Question: []
Hi ,
Attached is the data, can you please help me to handle the missing data in the "Outlet_Size" column.
So that i can use this complete data for preparing the datascience models.
Thanks,
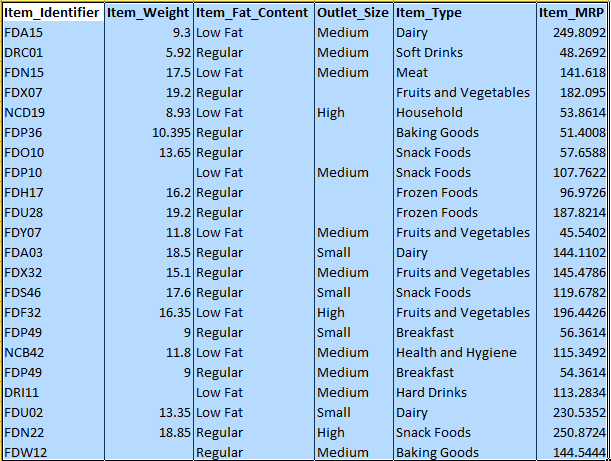
Answer: These are one of the major challenges of Data Mining problems (or Machine Learning). YOU decide what to do with the missing data based on PURE EXPERIENCE. You mustn't look at Data Science as a blackbox that follows a series of steps to be successful at it!
Some guidelines about missing data.
A. If more than 40% of the data is missing from a column, drop it! (Again, the 40% depends on what type of problem you're working with! If the data is super crucial or its very trivial that you can ignore it).
B. Check if there is someway you can impute the missing data from the internet. You're looking at item weight! If there is anyway you could know which product you're dealing with instead of hashed coded 'Item_Identifier', then you can always literally Google it and figure it out.
C. Missing data can be classified into two types:
MCAR: missing completely at random. This is the desirable scenario in case of missing data.
MNAR: missing not at random. Missing not at random data is a more serious issue and in this case it might be wise to check the data gathering process further and try to understand why the information is missing. For instance, if most of the people in a survey did not answer a certain question, why did they do that? Was the question unclear?
Assuming data is MCAR, too much missing data can be a problem too. Usually a safe maximum threshold is 5% of the total for large datasets. If missing data for a certain feature or sample is more than 5% then you probably should leave that feature or sample out. We therefore check for features (columns) and samples (rows) where more than 5% of the data is missing using a simple function
D. As posted in the comments, you can simply drop the rows using 'df.dropna()' or fill them with infinity, or fill them with mean using 'df["value"] = df.groupby("name").transform(lambda x: x.fillna(x.mean()))'
This groups the column 'value' from dataframe 'df' by category 'name', finds the mean in each category and fills the missing value in 'value' with the corresponding mean of that category!
E. Apart from just either dropping missing values, replacing with mean or median, there are other advanced regression techniques you can use that has a way to predict missing values and fill it, E.G (mice: Multivariate Imputation by Chained Equations), you should browse and read more about where advanced imputation technique will be helpful.